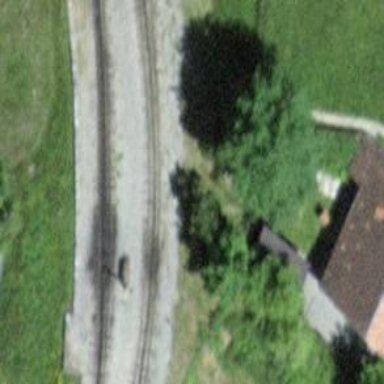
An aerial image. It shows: Narrow-gauge railway.